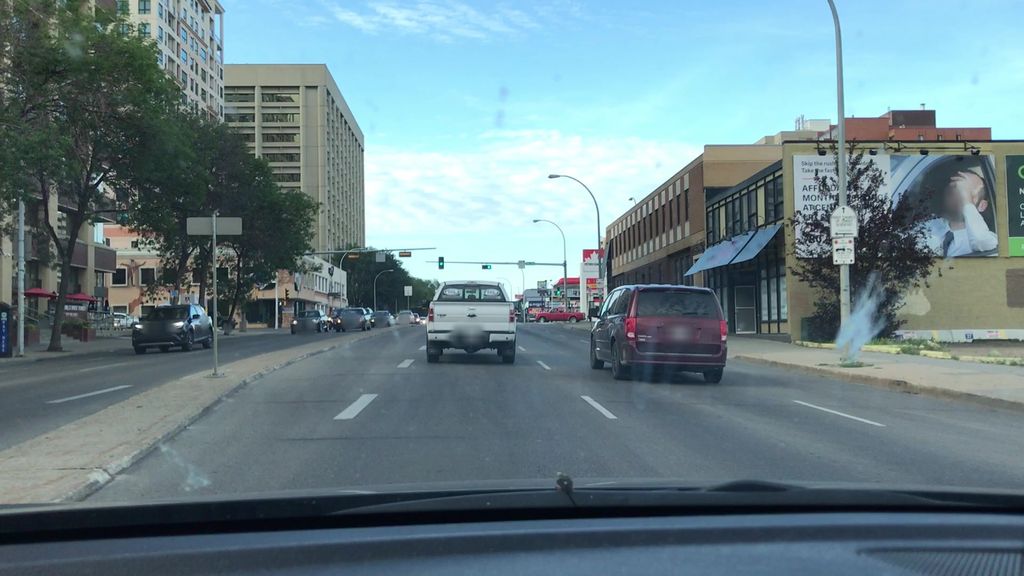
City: edmonton